Field crop: maize
Growth stage: 2
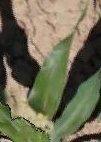
Species: maize